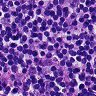
Metastatic tissue present: no